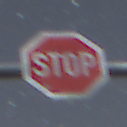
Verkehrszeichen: Stop
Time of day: Night
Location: Outdoor (Nature)
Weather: Clear
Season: NotSpecified
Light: Natural